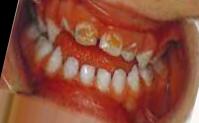
Condition: Caries